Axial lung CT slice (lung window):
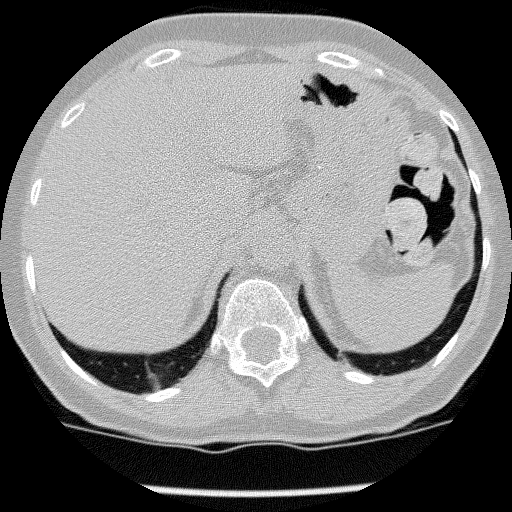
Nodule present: no